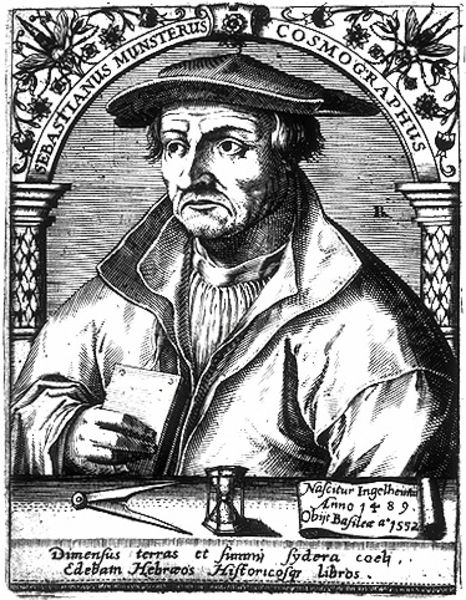
Titel: Bildnis des Sebastian Münster
Künstler: Matthaeus (d.Ä.) Becker
Institution: (Seriendruck)
Schlagwörter: hand, mann, weiß, blumen, glas, haar, holz, hut, mund, nase, schwarz, säulen, zeichnung, ornament, hemd, jacke, mütze, augen, gesicht, kragen, rahmen, bildnis, portrait, porträt, haare, mantel, blatt, renaissance, schrift, wangen, bogen, italien, grafik, graphik, rundbogen, ornamente, uhr, name, tusche, buch, zettel, druck, schwarzweiss, stich, mundwinkel, text, insekten, münster, wissenschaftler, buchdruck, heft, forscher, gelehrter, eieruhr, stundenglas, zeit, block, kupferstich, geometrie, wanduhr, latein, lateinisch, mathematik, zirkel, bartlos, sebastian, grphik, sanduhr, stundenuhr, astronom, brieföffner, humanismus, kosmographie, buchkunst, cosmograph, kosmograf, kosmograph, kosmographi, massendruck, sebatian münster, stuindenglas, zettel im bild, sebastianus, rehmen, 1592, sebastian münster, 1489